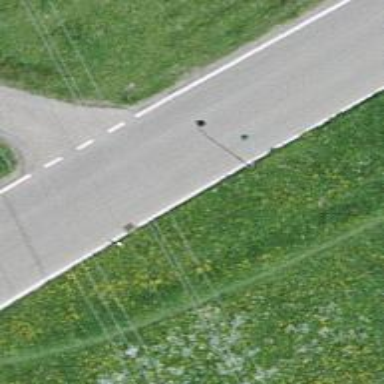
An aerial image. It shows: Tertiary road with asphalt surface.